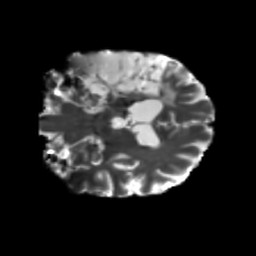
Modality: T2w
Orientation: coronal
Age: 51
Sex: male
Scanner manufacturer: siemens
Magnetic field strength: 3 T
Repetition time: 5.47 s
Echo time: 0.0854 s